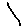
Label: line